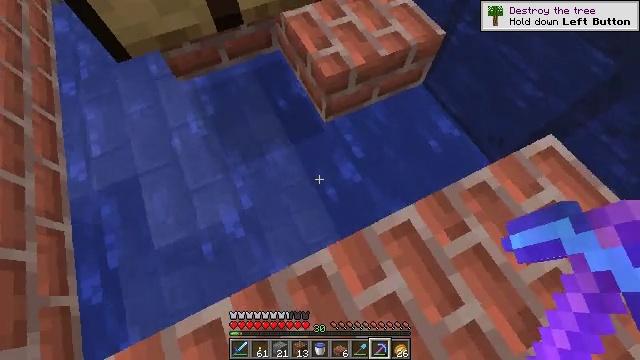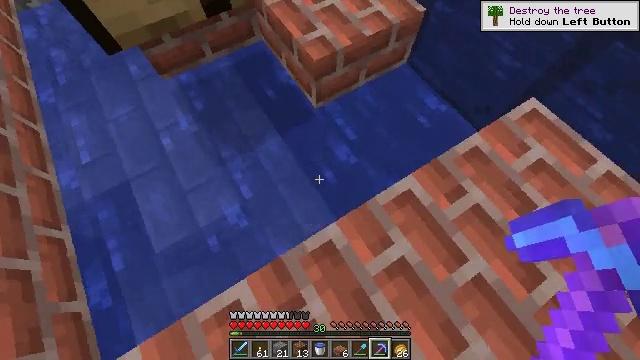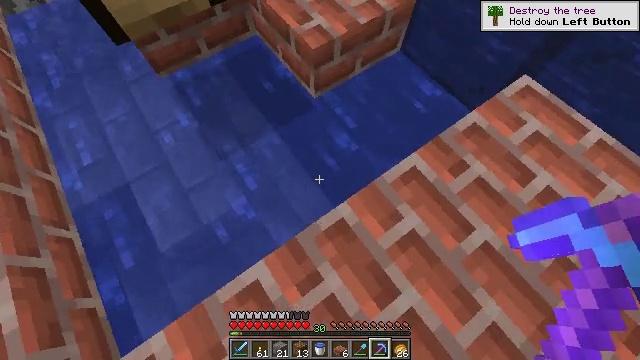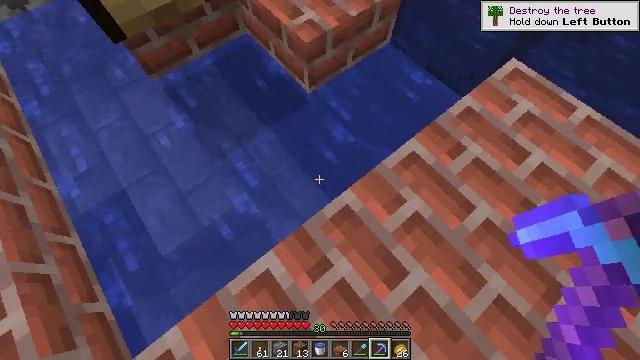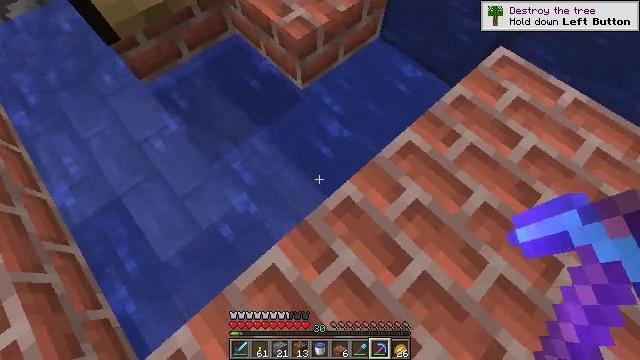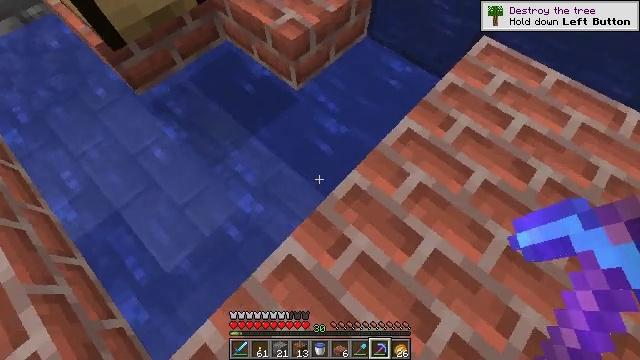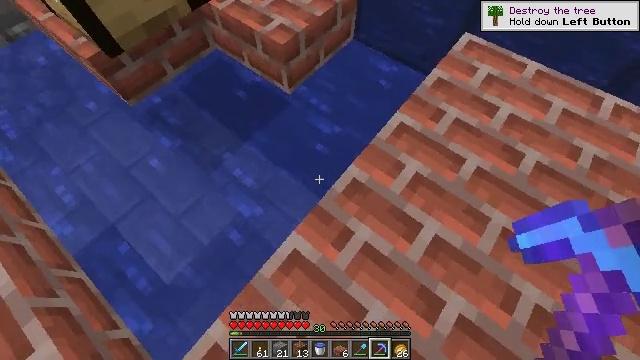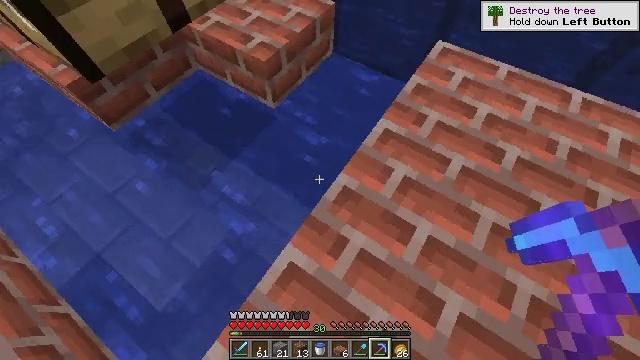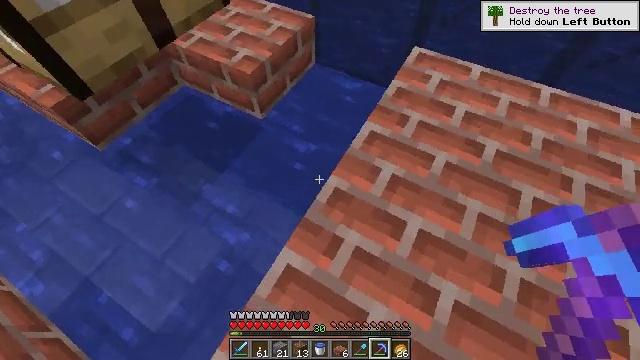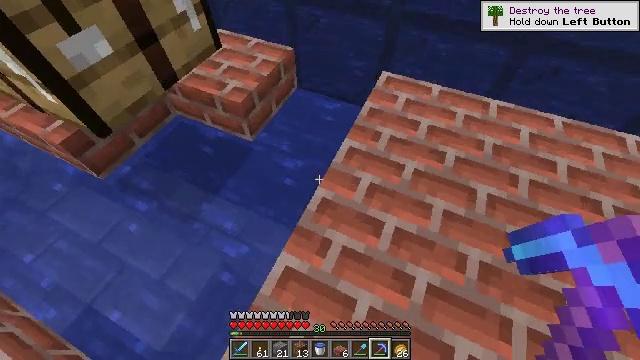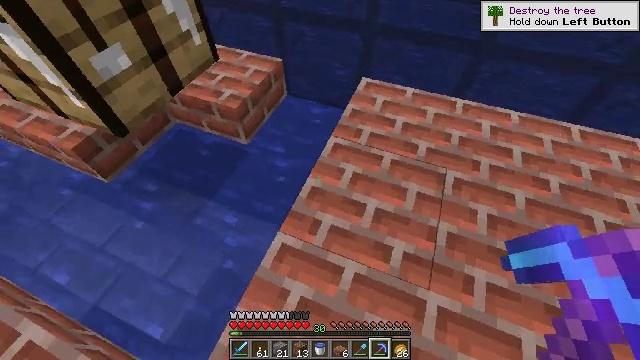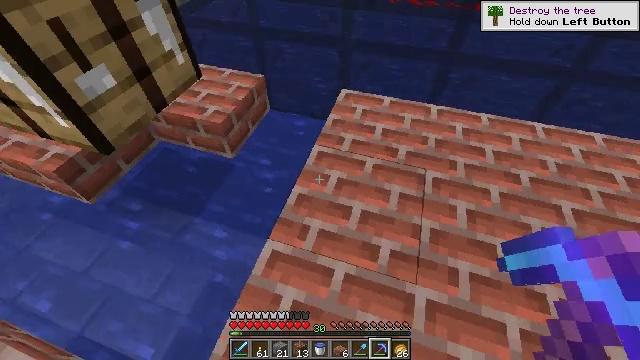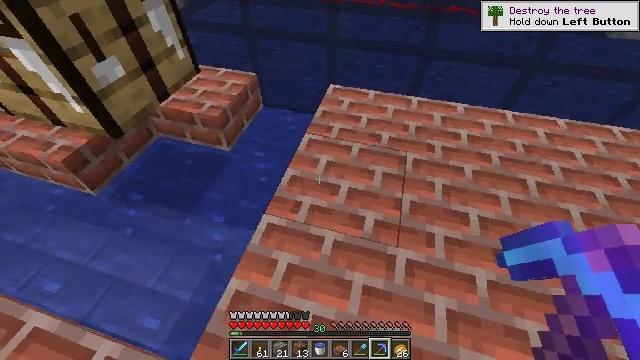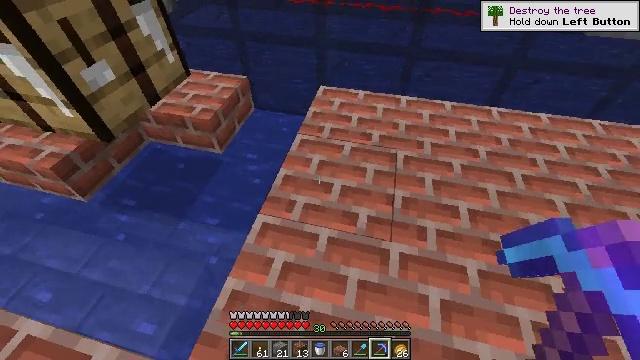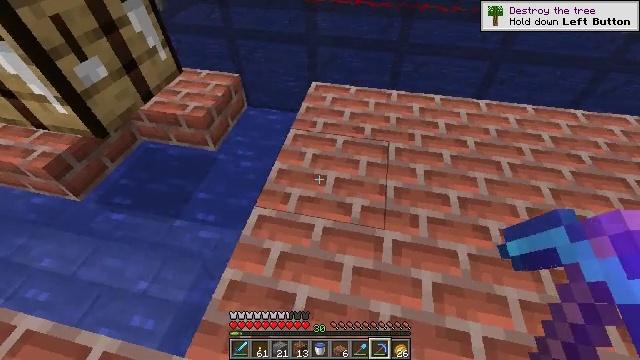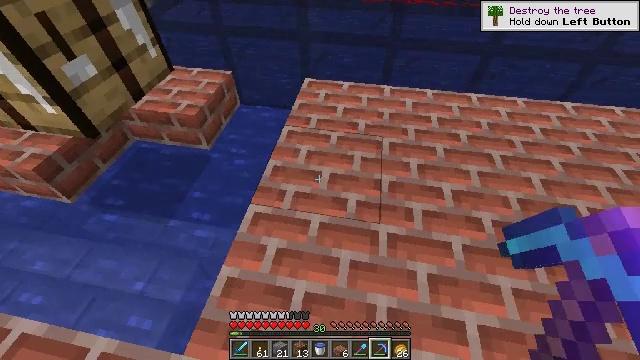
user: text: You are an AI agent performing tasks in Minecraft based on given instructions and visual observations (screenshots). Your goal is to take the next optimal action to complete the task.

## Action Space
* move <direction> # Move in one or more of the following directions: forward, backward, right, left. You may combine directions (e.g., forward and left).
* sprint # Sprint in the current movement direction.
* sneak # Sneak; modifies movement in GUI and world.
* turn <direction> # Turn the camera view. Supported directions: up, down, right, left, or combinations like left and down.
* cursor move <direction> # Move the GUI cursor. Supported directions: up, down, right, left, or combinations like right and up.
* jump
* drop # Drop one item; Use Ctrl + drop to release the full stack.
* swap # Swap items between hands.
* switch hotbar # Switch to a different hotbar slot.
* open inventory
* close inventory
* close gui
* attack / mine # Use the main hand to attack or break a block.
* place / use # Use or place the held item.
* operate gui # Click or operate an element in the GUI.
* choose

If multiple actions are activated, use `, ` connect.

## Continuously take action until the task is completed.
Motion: motion action
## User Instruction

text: Mine the brick slab on the ground.
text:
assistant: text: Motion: move back and move left, turn right and down
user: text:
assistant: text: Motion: move back and move left, turn right
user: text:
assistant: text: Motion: move back and move left, turn right
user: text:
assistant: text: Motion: move back and move left, turn right
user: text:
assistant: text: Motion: move back and move left, turn right and up
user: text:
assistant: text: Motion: move back, turn right and up
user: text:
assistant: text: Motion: move back, turn right and up
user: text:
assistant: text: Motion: move back, turn right and up
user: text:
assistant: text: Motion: move back, turn right and up
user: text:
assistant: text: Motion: move back, turn right and up
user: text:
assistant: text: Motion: move back, turn right and up
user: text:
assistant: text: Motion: turn right and up
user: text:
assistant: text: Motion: turn right
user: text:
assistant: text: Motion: turn right
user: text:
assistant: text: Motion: turn right
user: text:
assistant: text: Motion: no_op
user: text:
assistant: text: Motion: no_op
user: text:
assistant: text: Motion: no_op
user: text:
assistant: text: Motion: attack / mine
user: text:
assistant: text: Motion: attack / mine
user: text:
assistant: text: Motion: attack / mine
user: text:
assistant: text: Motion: attack / mine
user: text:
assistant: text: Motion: attack / mine
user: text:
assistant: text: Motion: attack / mine
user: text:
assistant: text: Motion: attack / mine
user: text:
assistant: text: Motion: attack / mine
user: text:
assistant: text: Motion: attack / mine
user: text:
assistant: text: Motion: attack / mine
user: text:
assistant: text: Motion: no_op
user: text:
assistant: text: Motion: no_op